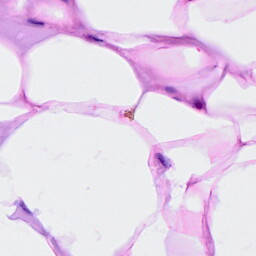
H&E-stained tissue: Breast